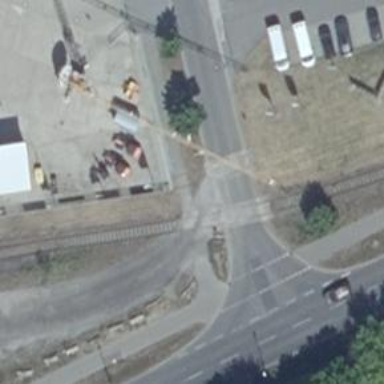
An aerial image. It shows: Railway level crossing.